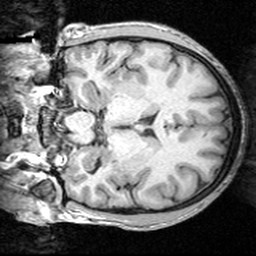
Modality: T1w
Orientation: coronal
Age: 22
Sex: male
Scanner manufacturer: siemens
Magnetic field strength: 3 T
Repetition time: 1.62 s
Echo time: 0.003 s